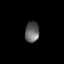
Tissue: lung
Cell type: Endothelial cells
Senescence score: 0.6406
Nuclear area (px): 279
Mean DAPI intensity: 100.301